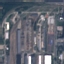
Label: Industrial